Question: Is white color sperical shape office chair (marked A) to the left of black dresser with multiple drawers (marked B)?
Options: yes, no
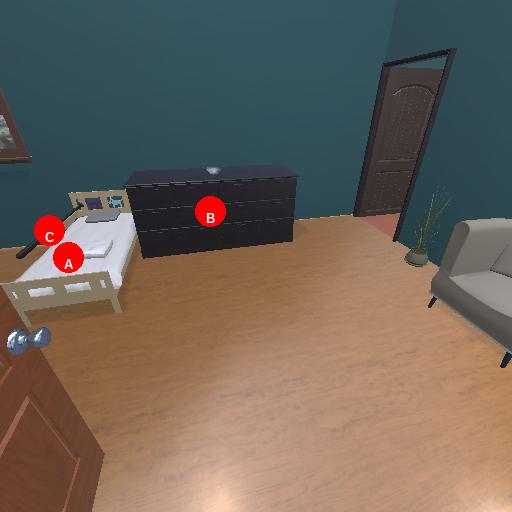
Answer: yes